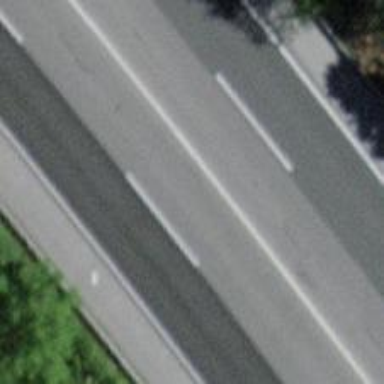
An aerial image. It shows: Asphalt motorway link.